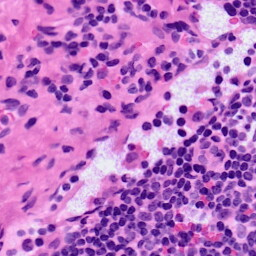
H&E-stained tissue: LymphNode